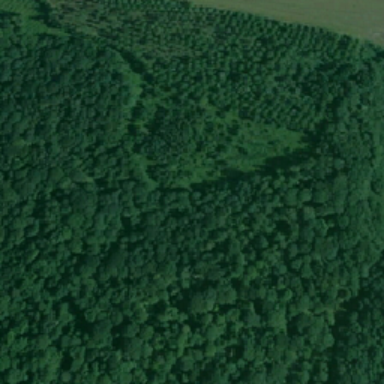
There are many trees and grasslands .